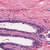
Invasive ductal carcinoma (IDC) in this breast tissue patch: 0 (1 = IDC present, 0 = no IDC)